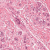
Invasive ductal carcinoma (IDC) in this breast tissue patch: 0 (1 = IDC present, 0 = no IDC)